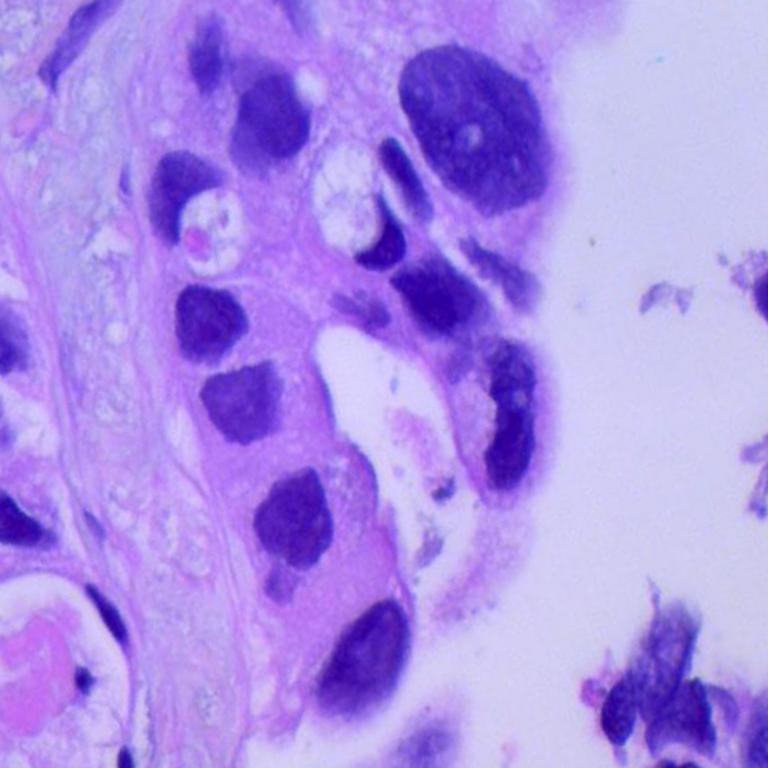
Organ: lung
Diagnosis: adenocarcinomas